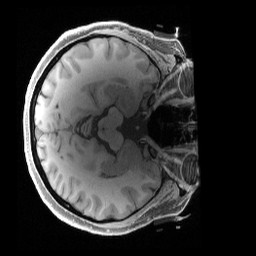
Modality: T1w
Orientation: axial
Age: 47
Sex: female
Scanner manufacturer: siemens
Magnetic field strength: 3 T
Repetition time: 2.4 s
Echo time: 0.00241 s